Field crop: tomato
Growth stage: 1
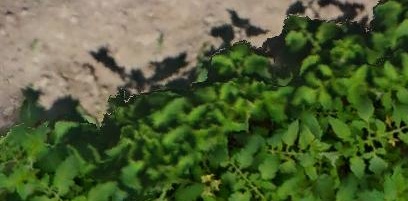
Species: tomato